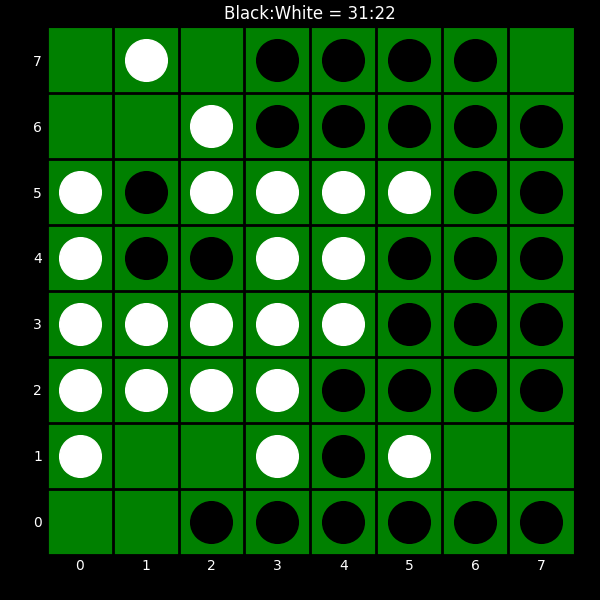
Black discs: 31
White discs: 22